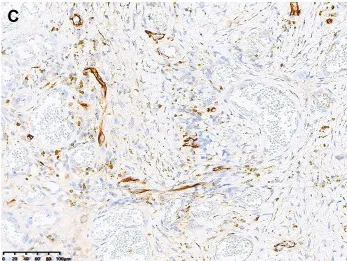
Histopathological and immunohistochemical images. CD34.
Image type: pathology (immunostaining)